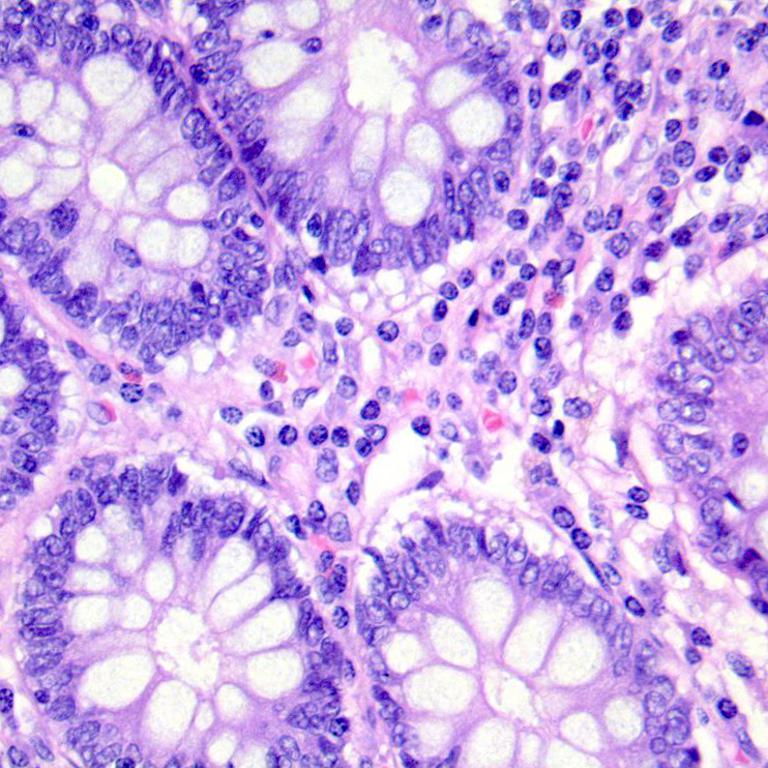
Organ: colon
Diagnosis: benign